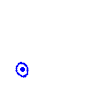
Particle: kaon